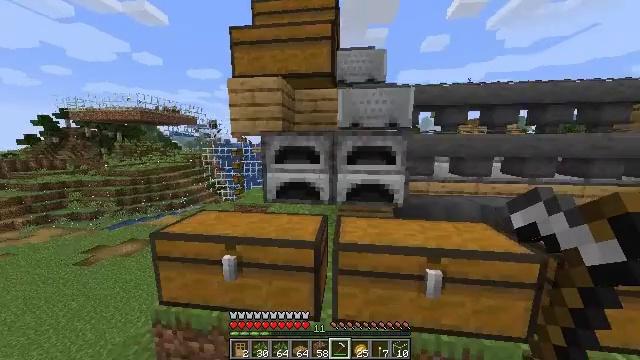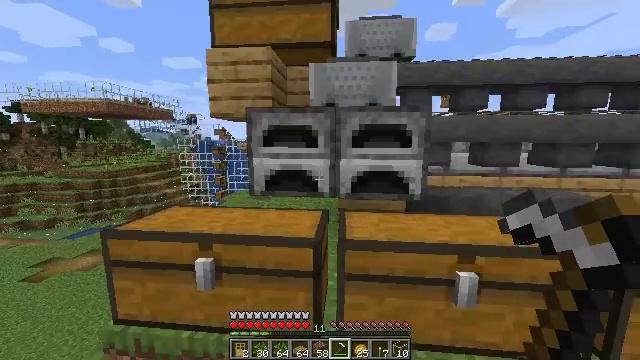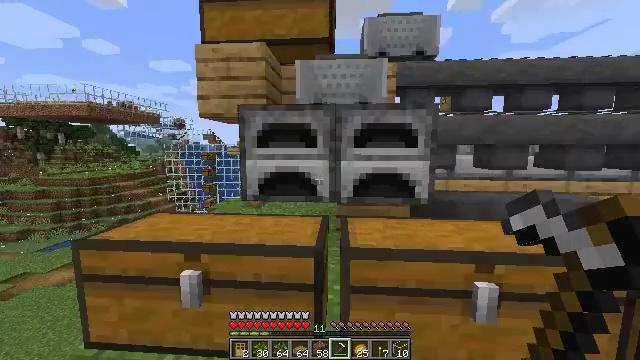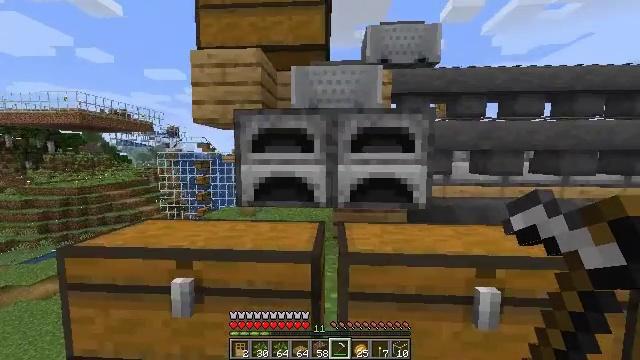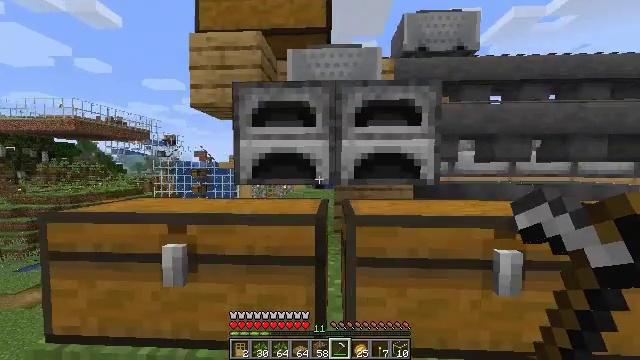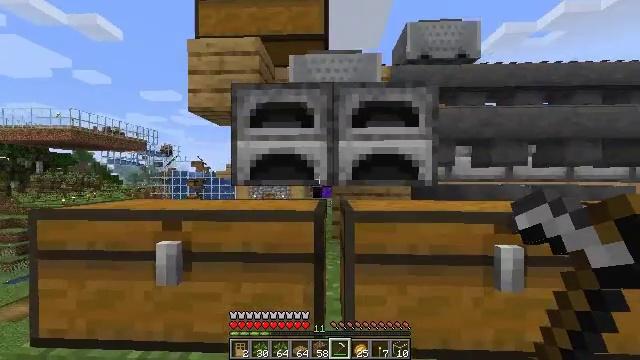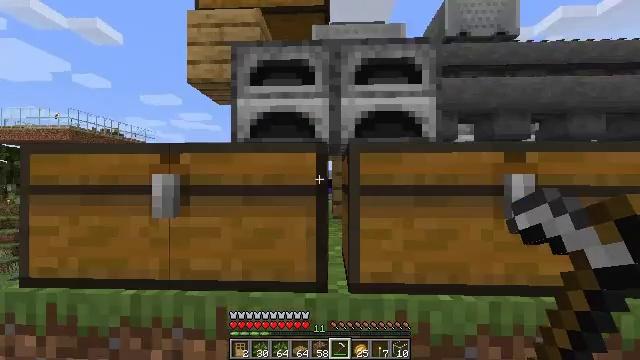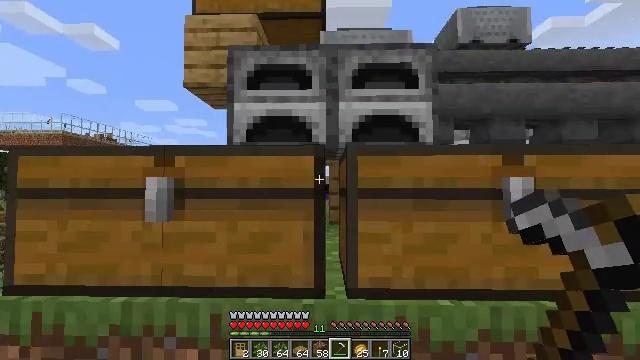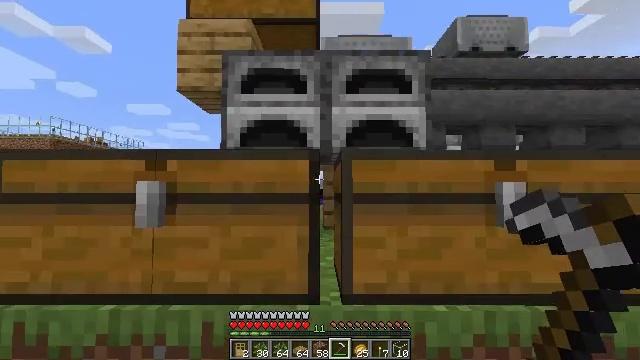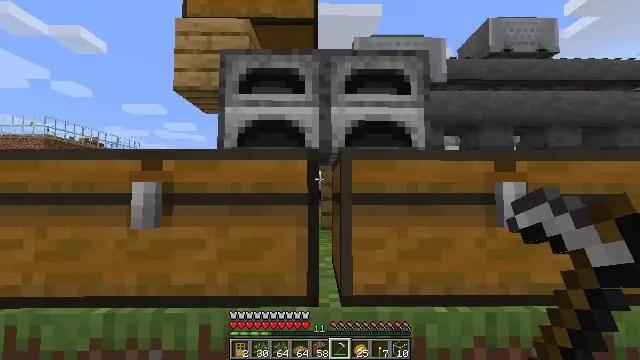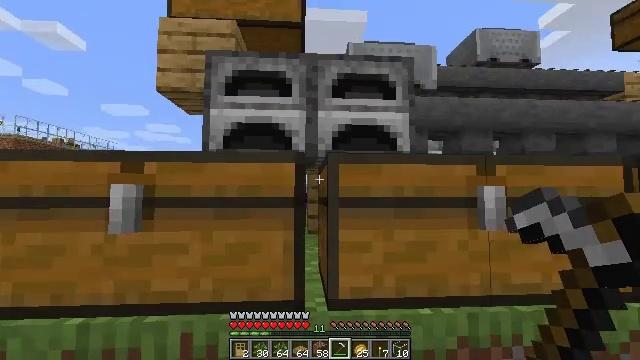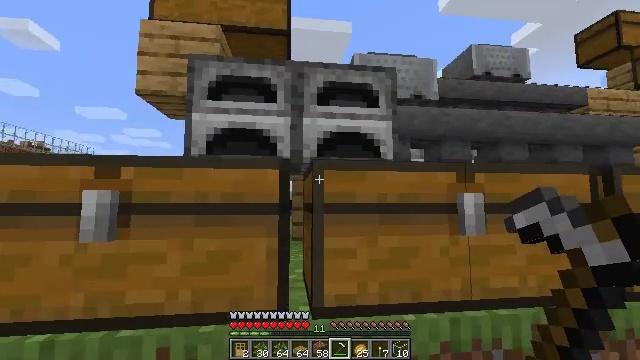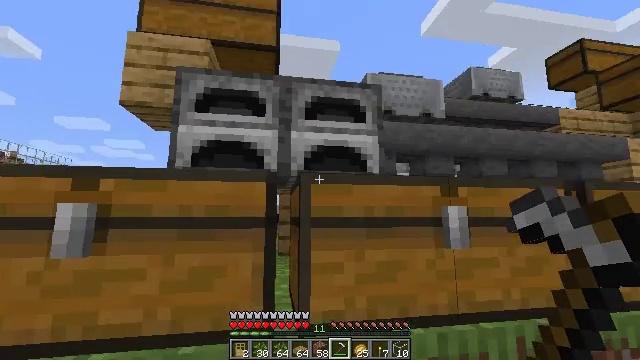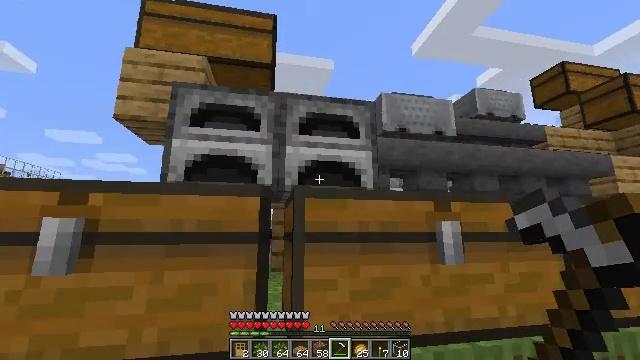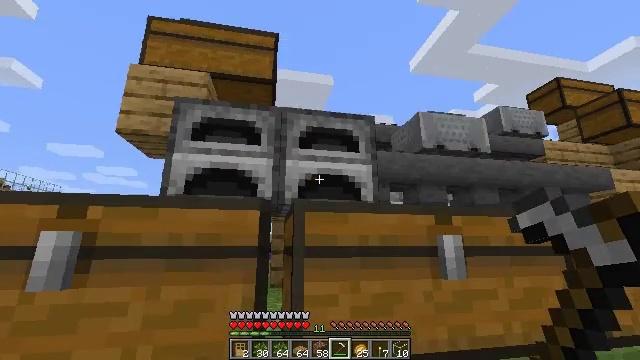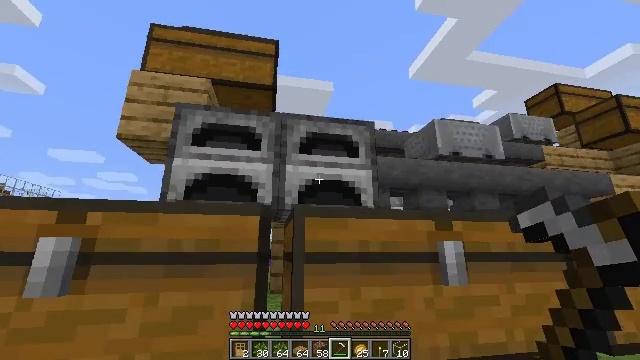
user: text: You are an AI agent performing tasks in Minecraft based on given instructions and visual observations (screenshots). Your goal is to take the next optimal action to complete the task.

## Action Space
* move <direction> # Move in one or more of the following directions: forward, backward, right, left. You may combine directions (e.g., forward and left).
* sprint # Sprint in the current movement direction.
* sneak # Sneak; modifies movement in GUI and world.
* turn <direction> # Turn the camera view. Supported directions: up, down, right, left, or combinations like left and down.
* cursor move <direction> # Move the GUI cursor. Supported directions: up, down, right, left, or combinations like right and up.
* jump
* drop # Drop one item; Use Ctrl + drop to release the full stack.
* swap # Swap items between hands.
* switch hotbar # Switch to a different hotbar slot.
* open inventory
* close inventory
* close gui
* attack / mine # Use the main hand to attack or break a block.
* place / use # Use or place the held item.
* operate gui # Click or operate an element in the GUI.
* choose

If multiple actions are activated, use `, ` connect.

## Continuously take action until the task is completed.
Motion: motion action
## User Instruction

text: Smelt a baked potato.
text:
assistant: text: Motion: turn right
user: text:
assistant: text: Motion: turn right and up
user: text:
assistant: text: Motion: turn right and up
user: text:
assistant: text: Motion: turn up
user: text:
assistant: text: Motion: turn up
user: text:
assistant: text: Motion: turn up
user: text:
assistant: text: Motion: turn up
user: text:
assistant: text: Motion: turn right and up
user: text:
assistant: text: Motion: no_op
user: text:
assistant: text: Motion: turn right
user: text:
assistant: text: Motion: turn right and up
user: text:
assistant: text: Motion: turn right and up
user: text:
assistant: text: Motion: turn right and up
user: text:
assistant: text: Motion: turn up
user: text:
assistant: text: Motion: turn up
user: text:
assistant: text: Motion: use / place
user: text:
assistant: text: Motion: use / place
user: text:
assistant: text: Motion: use / place
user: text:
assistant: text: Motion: use / place
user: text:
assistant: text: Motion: no_op
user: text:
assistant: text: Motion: open gui
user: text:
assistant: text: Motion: no_op
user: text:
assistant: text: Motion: cursor move right
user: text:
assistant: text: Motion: cursor move right
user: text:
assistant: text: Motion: no_op
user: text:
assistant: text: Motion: no_op
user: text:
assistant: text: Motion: no_op
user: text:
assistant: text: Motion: sneak
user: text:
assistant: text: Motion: sneak
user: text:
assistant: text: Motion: sneak